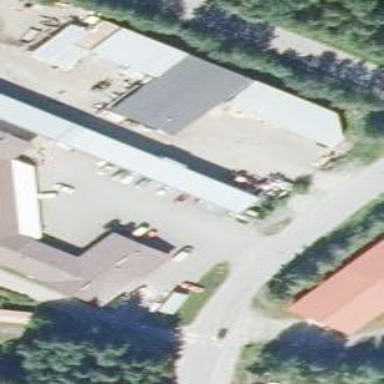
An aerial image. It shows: Warehouse building.